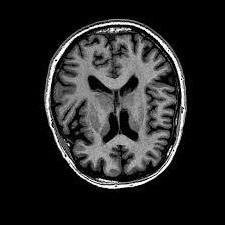
Label: notumor